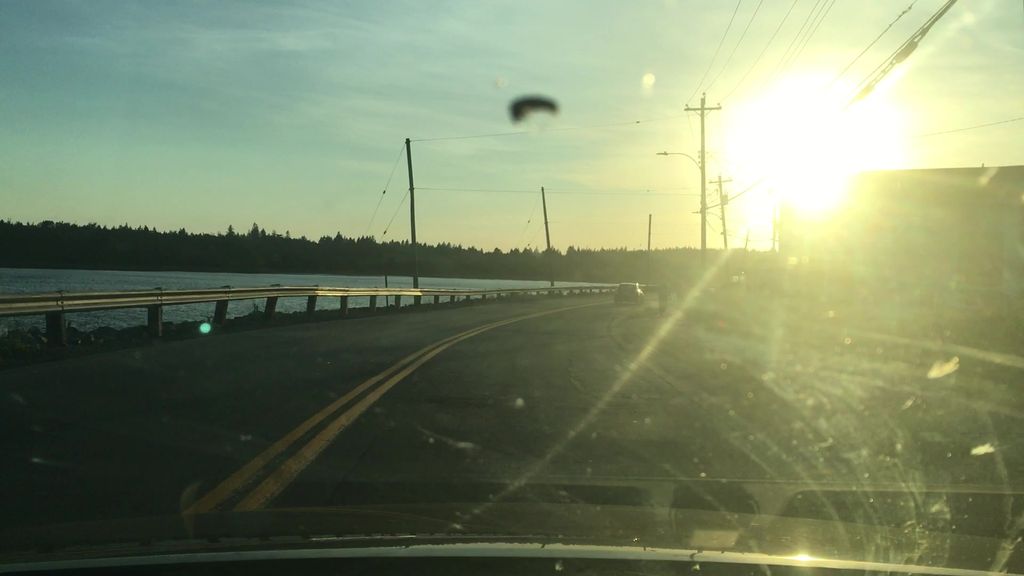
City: halifax